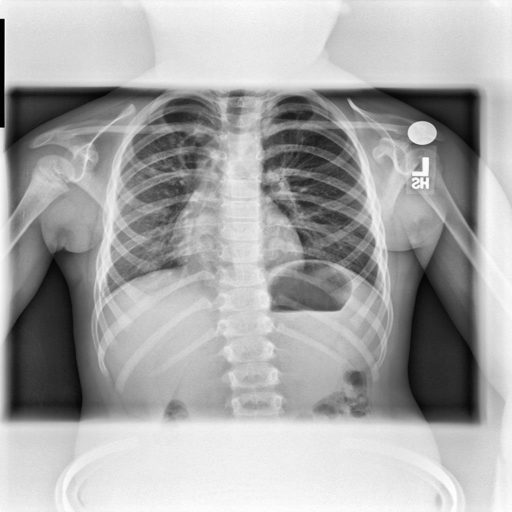
Finding: NORMAL